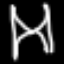
Label: hourglass